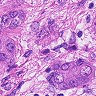
Metastatic tissue present: yes